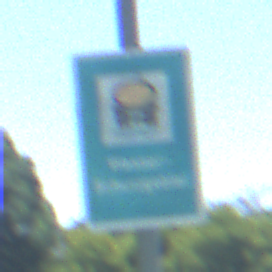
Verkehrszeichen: Wasserschutzgebiet
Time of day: Midday
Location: Outdoor (Nature)
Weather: Clear
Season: Summer
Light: Natural